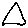
Label: triangle